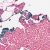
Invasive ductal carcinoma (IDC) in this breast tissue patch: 0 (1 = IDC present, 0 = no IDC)